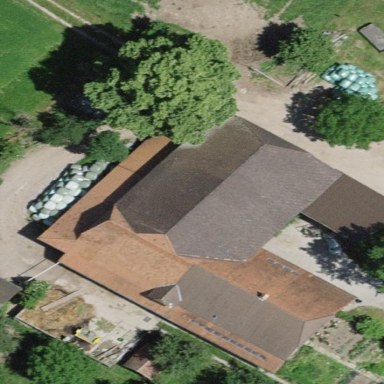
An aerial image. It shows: Farmyard area.